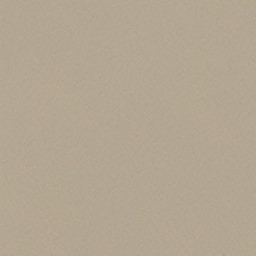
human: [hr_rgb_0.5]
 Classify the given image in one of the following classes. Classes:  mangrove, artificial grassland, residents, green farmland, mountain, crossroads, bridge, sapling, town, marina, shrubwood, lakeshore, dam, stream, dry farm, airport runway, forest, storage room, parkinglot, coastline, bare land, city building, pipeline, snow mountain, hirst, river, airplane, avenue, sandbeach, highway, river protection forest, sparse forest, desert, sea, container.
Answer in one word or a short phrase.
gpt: desert